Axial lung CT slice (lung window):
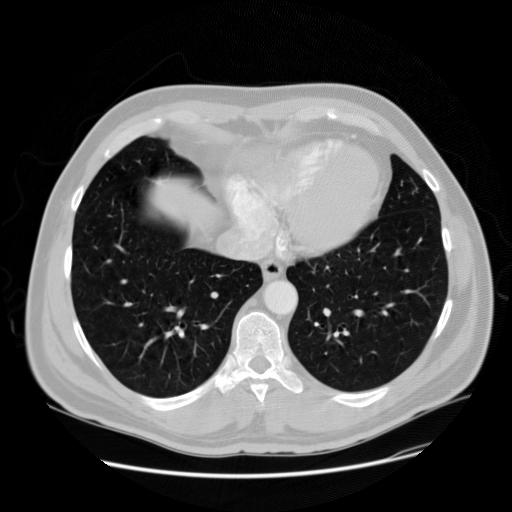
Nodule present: no